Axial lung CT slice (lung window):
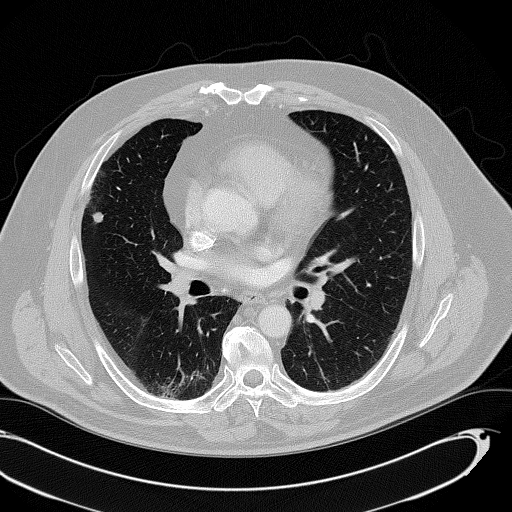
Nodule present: yes
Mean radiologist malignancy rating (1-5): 3